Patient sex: M
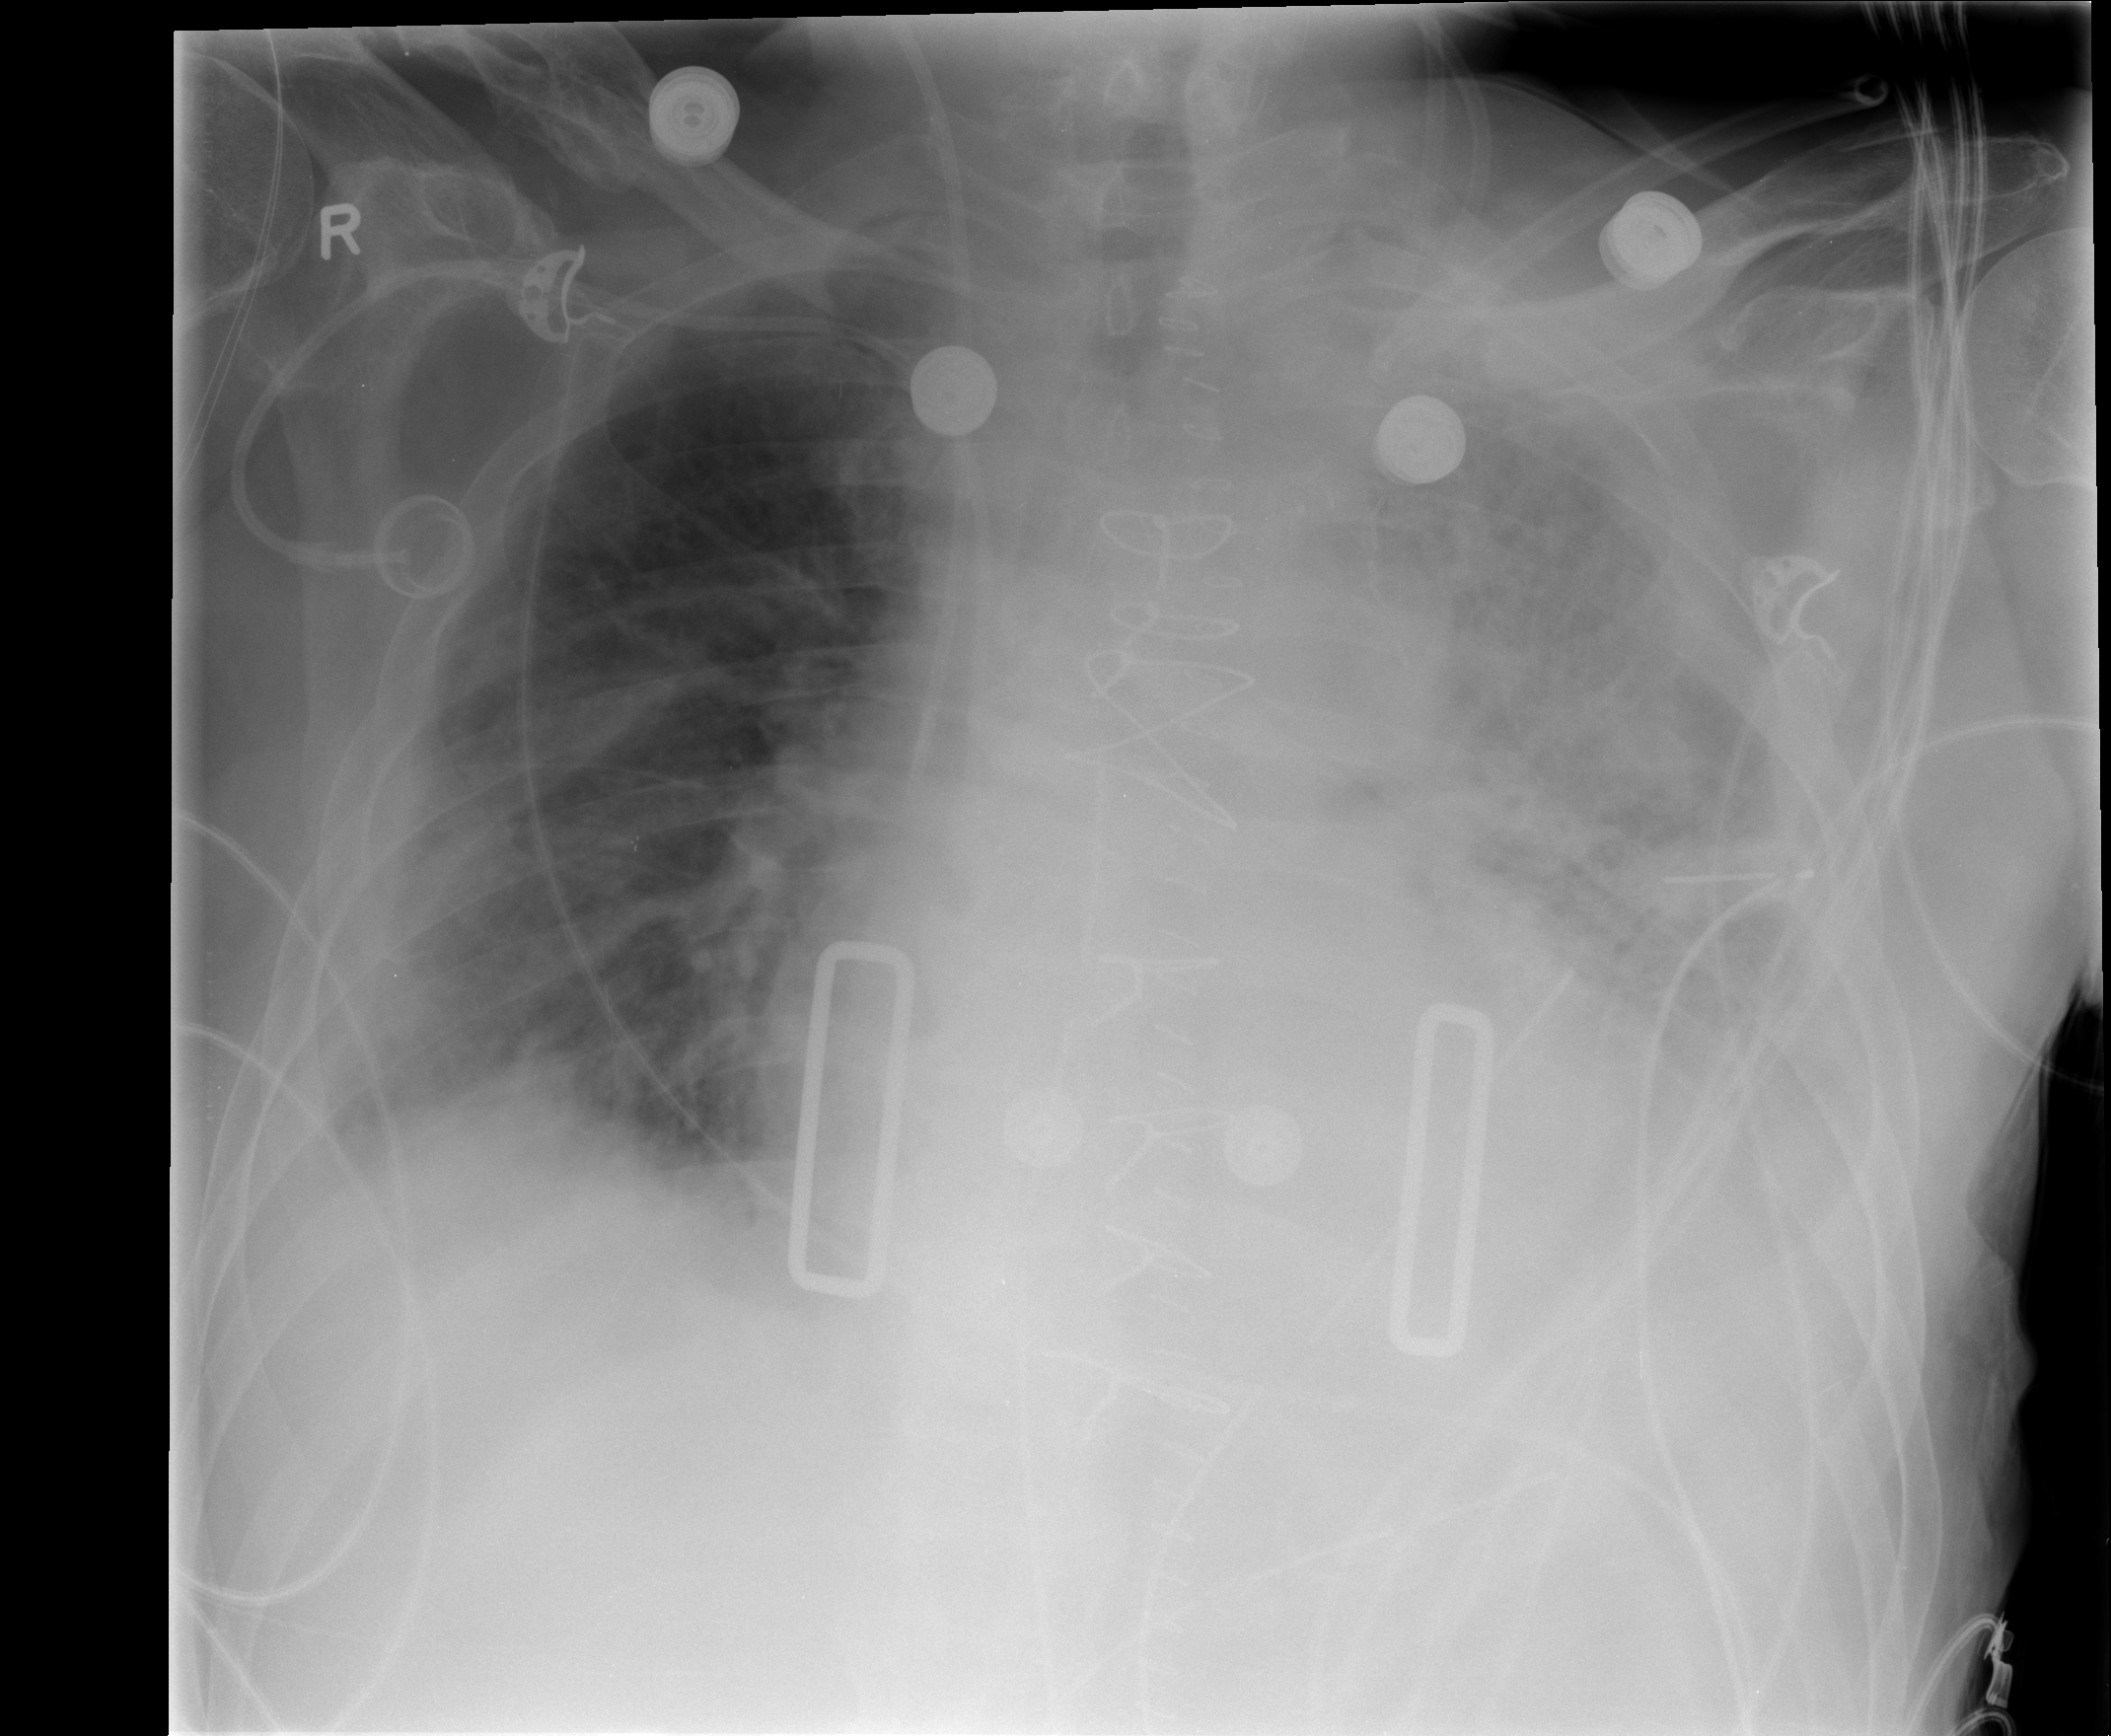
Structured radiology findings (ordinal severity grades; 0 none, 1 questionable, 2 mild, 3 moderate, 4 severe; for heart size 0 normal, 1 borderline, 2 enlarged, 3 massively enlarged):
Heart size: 1
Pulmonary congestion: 2
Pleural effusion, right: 2
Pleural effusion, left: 3
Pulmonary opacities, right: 3
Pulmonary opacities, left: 3
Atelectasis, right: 0
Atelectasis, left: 3